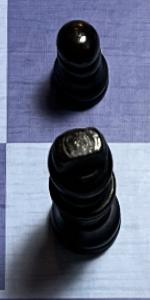
Label: King_Black